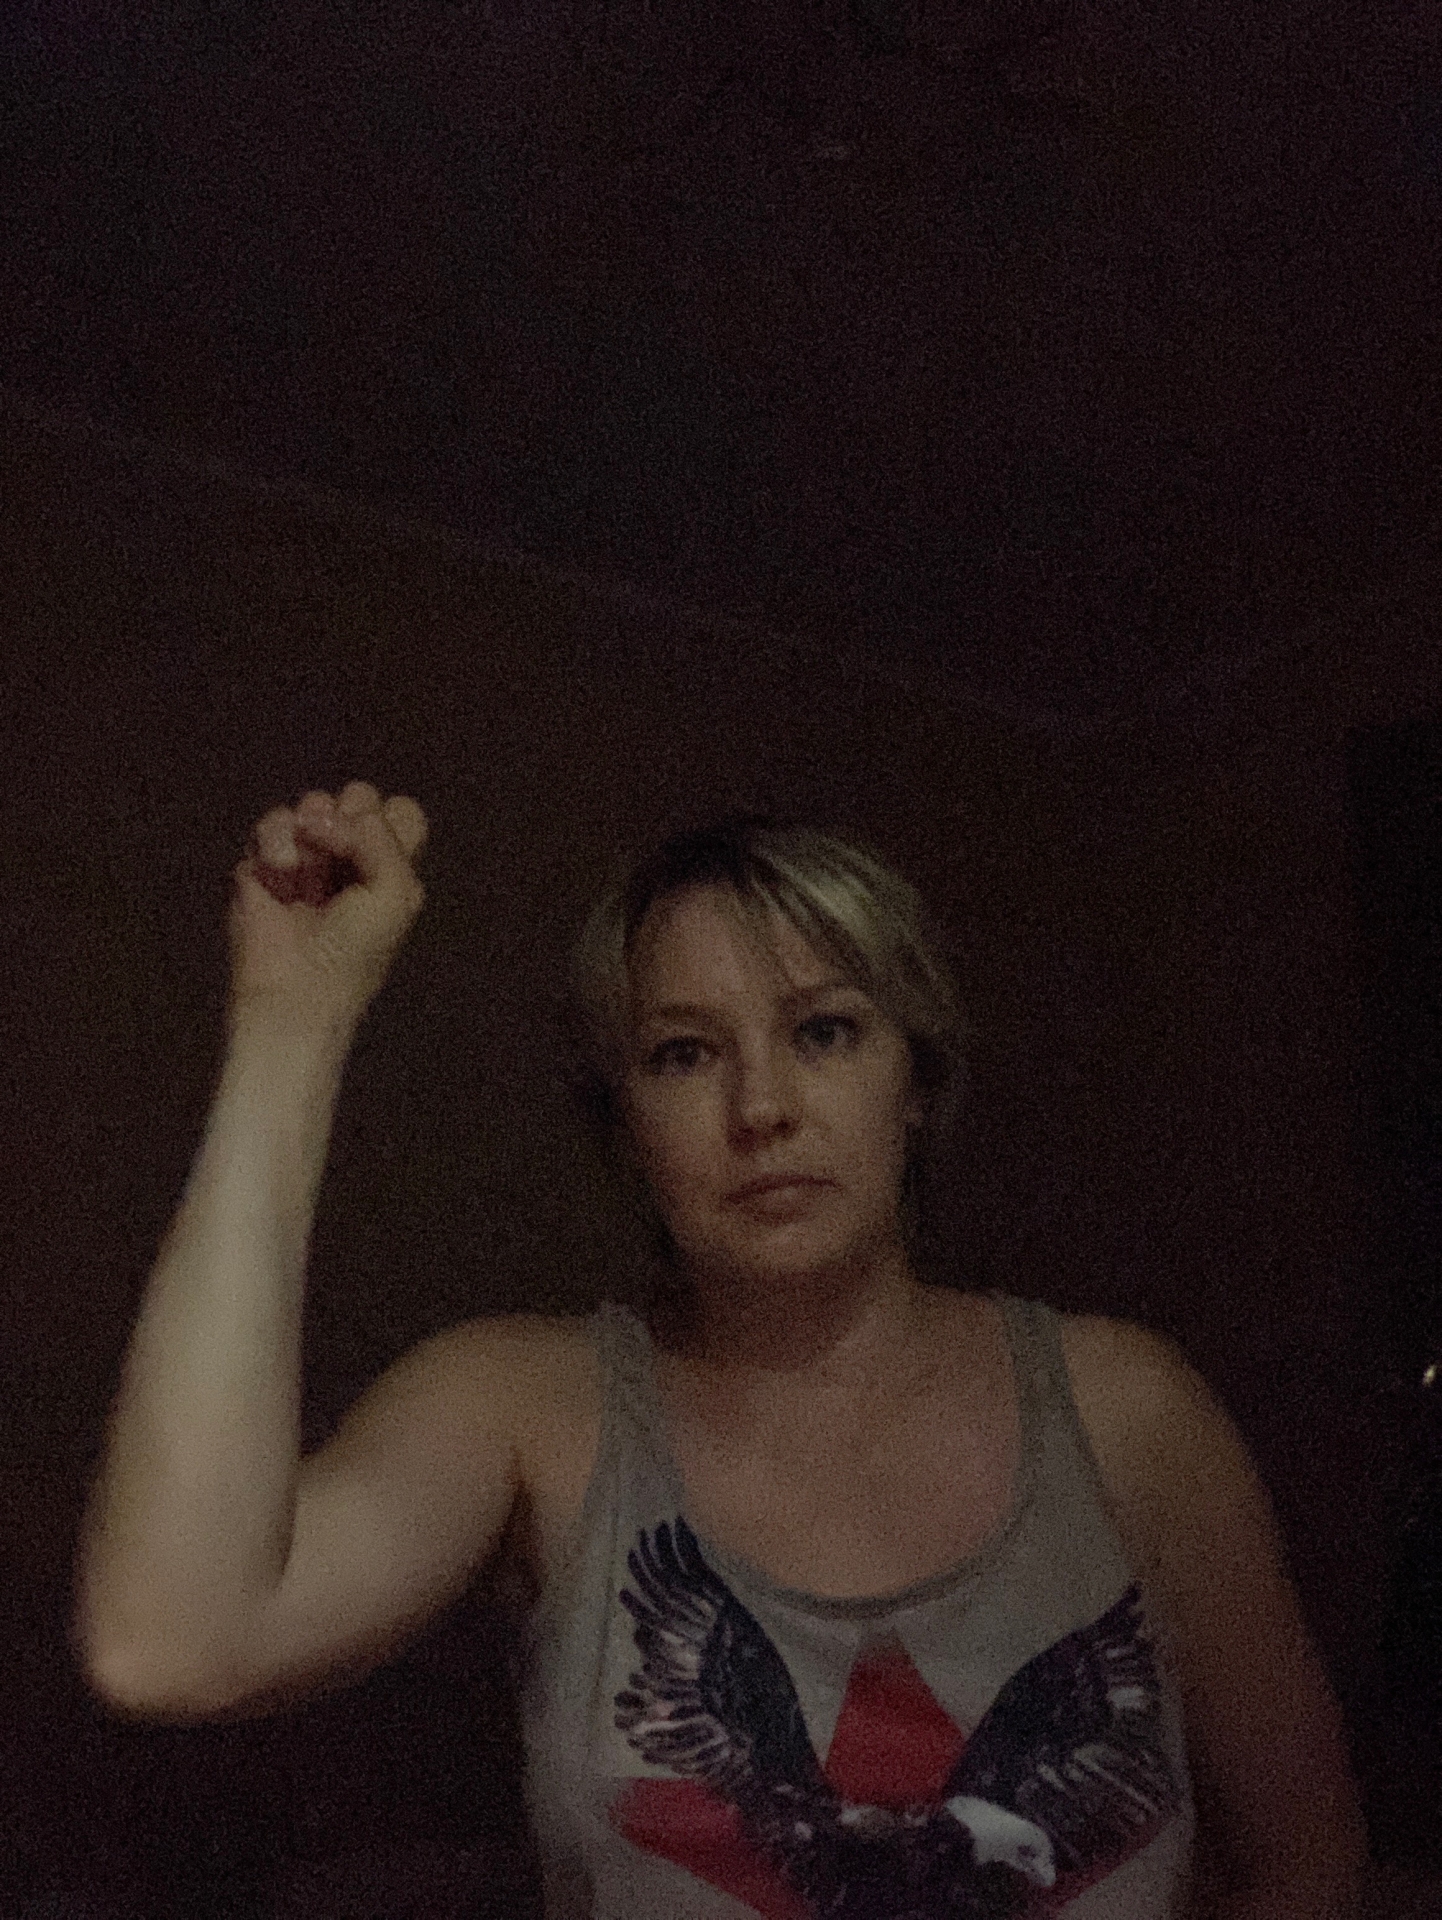
Label: noise